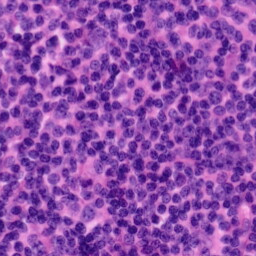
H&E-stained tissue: Tonsil